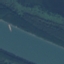
Label: River